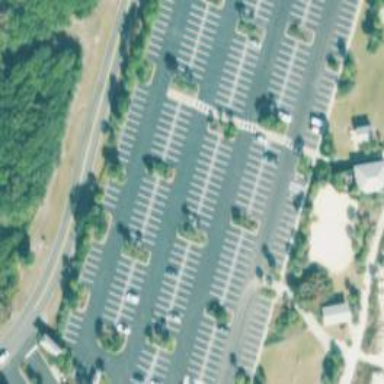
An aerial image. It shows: Parking area.